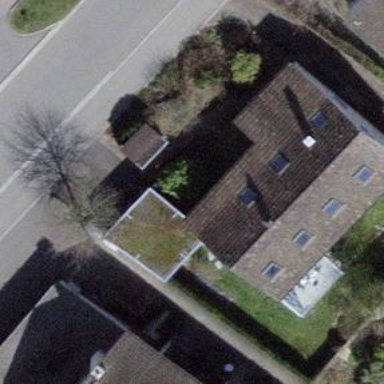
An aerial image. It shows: Building with tiled roof.